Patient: sex F, age 60
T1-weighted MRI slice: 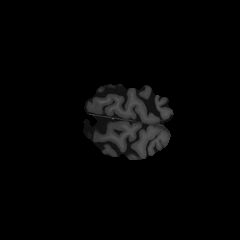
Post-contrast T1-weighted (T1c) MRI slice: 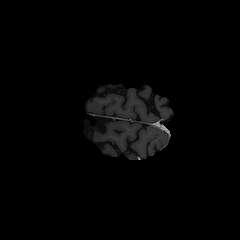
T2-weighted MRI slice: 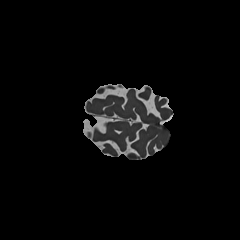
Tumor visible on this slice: no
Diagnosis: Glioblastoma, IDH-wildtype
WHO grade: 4